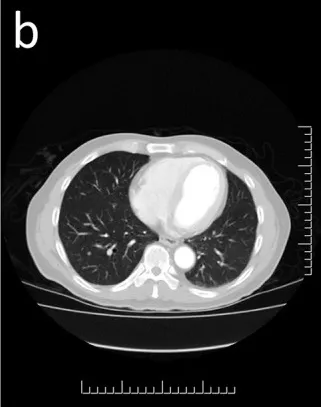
Computed Tomography Imaging of Metastatic Parathyroid Carcinoma. (b) Repeat imaging 3 months following treatment with the tyrosine kinase inhibitor sorafenib demonstrates reduction in the size of several of the pulmonary nodules which are now less prominent.
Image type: radiology (ct)